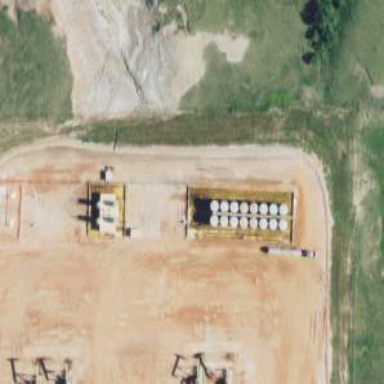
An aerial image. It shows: Storage tank that is man-made.